Question: So this is my first day learning HTML&CSS and I'm currently having a problem. Why does this block come out like this (on left is what I get & on right is what I'm trying to achieve):

HTML:
'''
<!DOCTYPE html>
<html lang="en">
<head>
<meta charset="utf-8">
<title>Temporary</title>
<link rel="stylesheet" href="main2.css">
</head>
<body id="top">
<code id="boxone">Welcome! <br>Dashed border</div>
</body>
</html>
'''
CSS:
'''
code {
background: #5CC7FF;
font-family: "Comic Sans MS", cursive, sans-serif;
padding: 2px;
margin-top: 1px;
margin-left: 1px;
margin-bottom: 4px;
margin-right: 4px;
text-align: center;
}
#boxone {
border: 8px dashed #5CA8FF;
}
'''
The problem is that I want it to come out as a blue dashed box, but instead it comes out as two messed-up boxes.
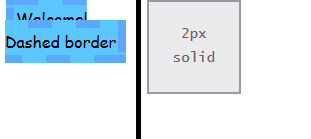
Answer: By default, '<code>' elements have a <URL>.
Switching to 'display: block' ('code { display: block }' in your CSS) or 'display: inline-block' will mean creating just one element box for your '<code>'.
'''
code {
display: block;
background: #5CC7FF;
font-family: "Comic Sans MS", cursive, sans-serif;
padding: 2px;
margin: 1px 4px 4px 1px;
text-align: center;
}
#boxone {
border: 8px dashed #5CA8FF;
}
code:nth-child(2) { display: inline-block; }
'''
'''
<code id="boxone">Welcome! <br>Dashed border</code>
<code id="boxone">Welcome! <br>Dashed border</code>
'''